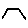
Label: hexagon